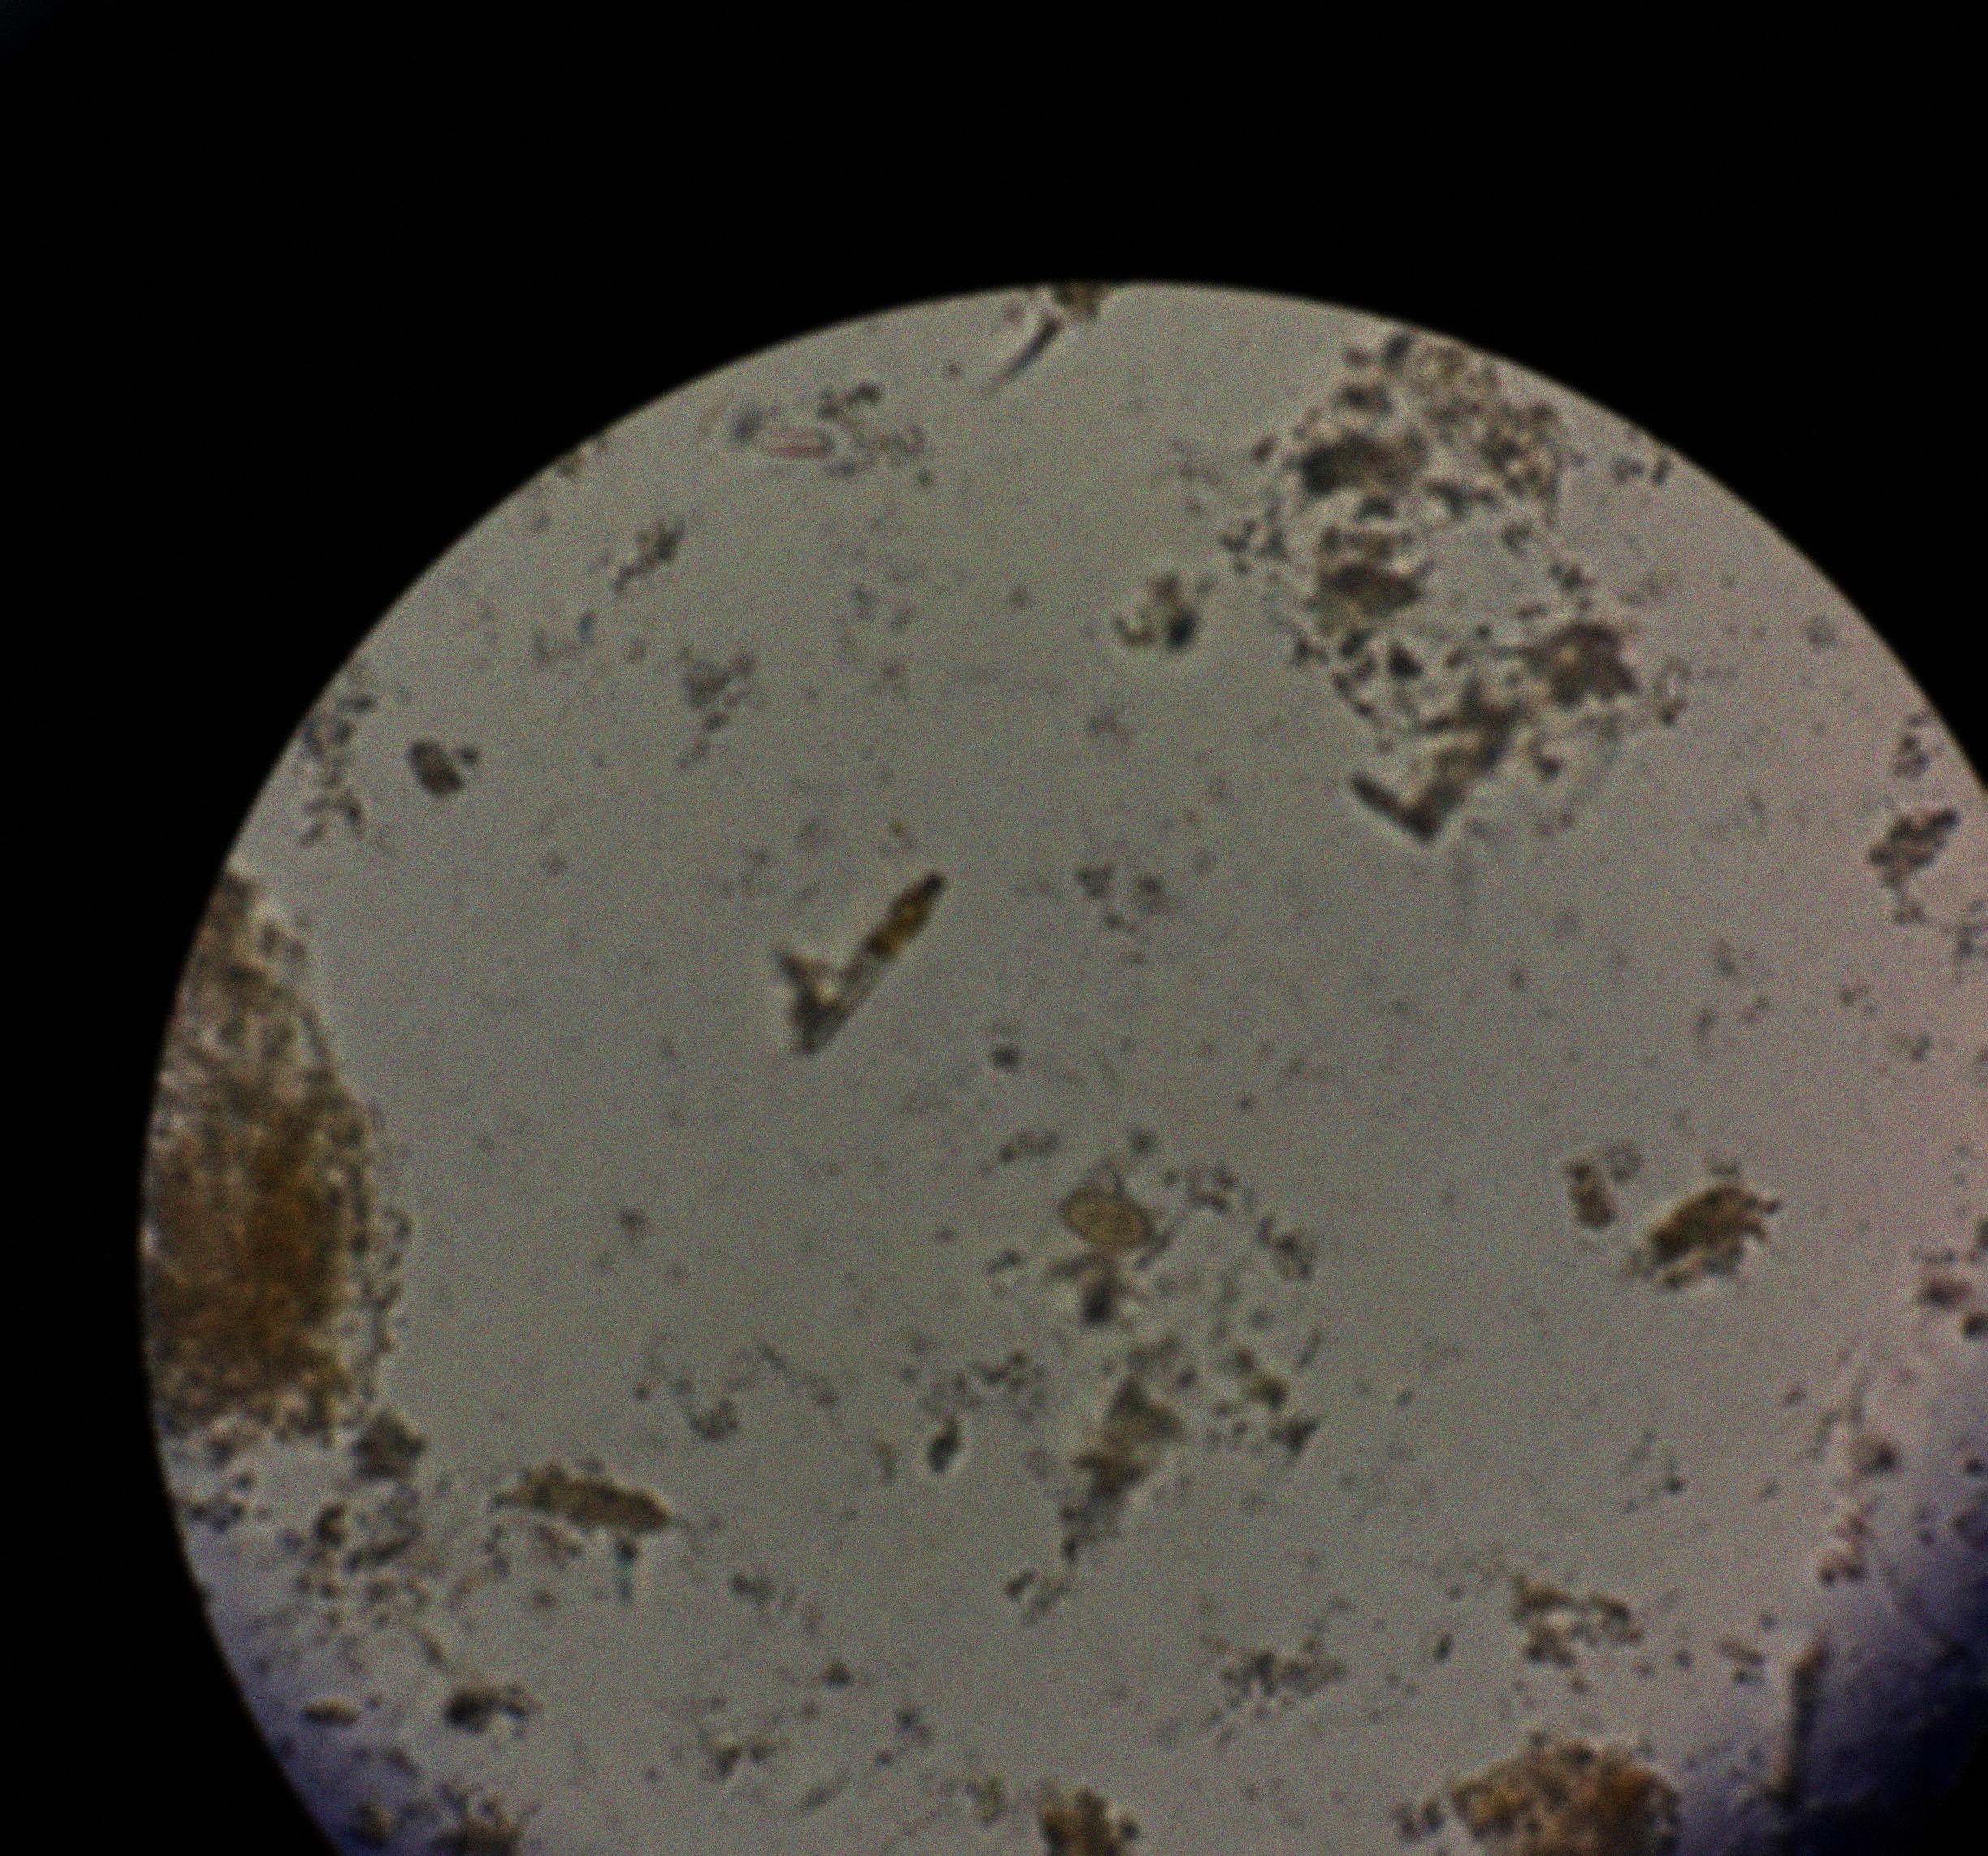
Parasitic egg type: Opisthorchis viverrine